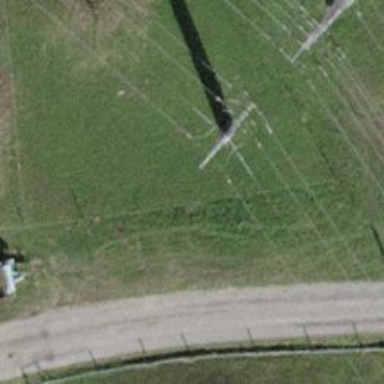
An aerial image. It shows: Three power lines with cables.